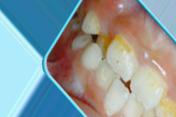
Condition: Tooth Discoloration